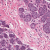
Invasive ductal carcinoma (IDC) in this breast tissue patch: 0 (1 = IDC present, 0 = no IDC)